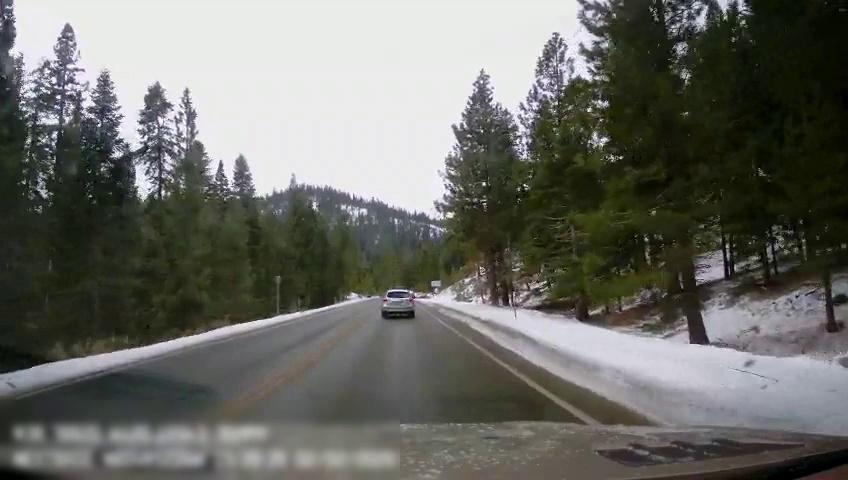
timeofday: Day
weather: Snowy
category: Drivable Space
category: Vehicles | Truck
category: Vehicles | SUV
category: Lanes | Current Lane
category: Lanes | Opposite Lane
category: Lanes | Current Lane
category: Lanes | Opposite Lane